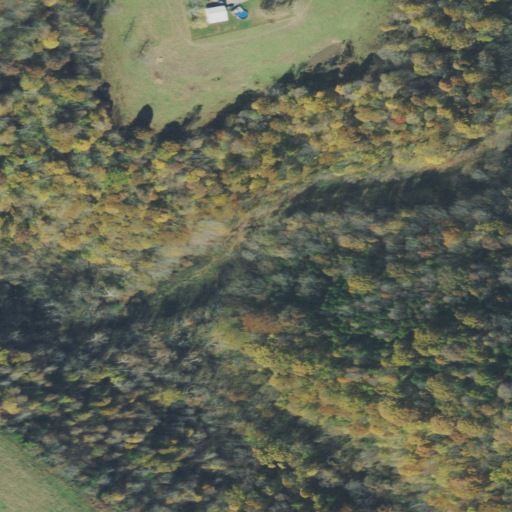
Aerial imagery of valley in Tennessee named Wildcat Hollow containing deciduous forest, pasture, mixed forest, evergreen forest, medium intensity development, and low intensity development